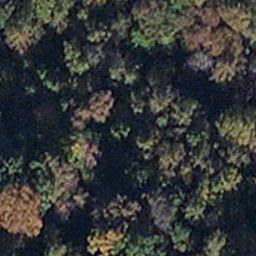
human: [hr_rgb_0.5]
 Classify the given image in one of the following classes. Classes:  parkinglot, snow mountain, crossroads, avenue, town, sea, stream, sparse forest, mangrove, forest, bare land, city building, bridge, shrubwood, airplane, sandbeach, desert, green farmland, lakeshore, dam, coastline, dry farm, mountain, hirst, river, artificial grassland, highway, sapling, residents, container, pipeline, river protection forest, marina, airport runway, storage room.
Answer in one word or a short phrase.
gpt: mangrove